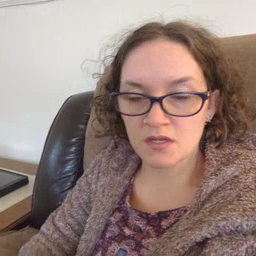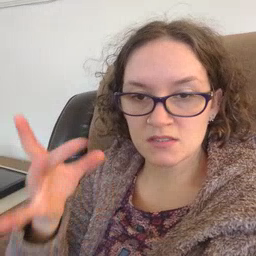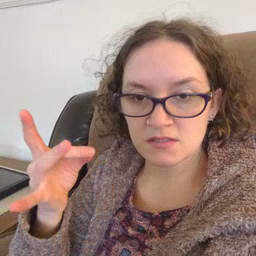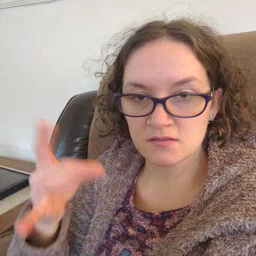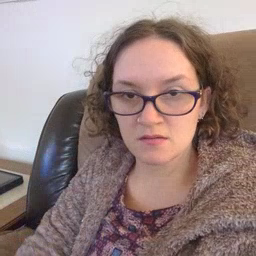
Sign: sticky